Question: We're implementing an Erlang C calculation in our data center and I hit a roadblock:
overflow errors with SQL Server's 'float' data type.
How can I represent values in excess of 10^308 in SQL Server, in a manner where I can still perform arithmetic?
<URL>
<URL>
The Erlang C calculation answers the question, "Given a forecasted call volume and estimated handle time, how many agents should we schedule to ensure a sufficient fraction of our callers are answered within the specified time?"
For an example: Our service level is 75% of calls must be answered within 60 seconds. The chart below explores staffing for a variety of volumes and handle times that are relevant to our operation.
<URL>
You can see that when the required number of agents passes about 140, SQL Server can no longer handle the size of number required.
The issue here is the exponentiation and factorial terms in the middle of the formula.

For example, the calculation that leads to the first error has V=425 and AHT=600:
(425 calls/30m @ 10m/call -> 141 call hours/hour -> 141 erlangs) A=141
starting evaluation at n=142
1. For N=142, A^N is 3.02002e+305 and N! is 2.69536e+245. Finishing the calculation yields about a 6% service level, which is insufficient.
2. For N=143, A^N is 4.27836e+307 and N! is 3.85437e+247. Finishing the calculation yields about a 24% service level, which is still insufficient.
3. For N=144, A^N is 6.06101e+309 and SQL Server generates an error when I attempt to calculate it, since the float type can only handle numbers up to about 1e308.
# edit:
@chtz and @dmuir gave the hint I needed.
Rather than accumulate A^i and i! separately, I accumulate them together as suggested, and th enew version works flawlessly.
'''
SELECT
@acc_ai_if = @acc_ai_if * @intensity / cast(@agentcount as float)
-- @acc_if = @acc_if * @agentcount
--, @acc_ai = @acc_ai * @intensity -- this overflows for N>143
;
'''
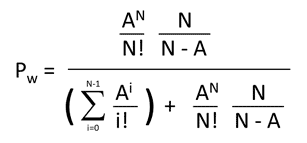
Answer: I'm sorry to say I know nothing about SQL server, but here is an algorithm that avoids large numbers, and a C program to demonstrate it.
The key, as noted by chtz in their comment, is to avoid computing large powers and large factorials.
Inroducing some arbitrary names, let
'''
a(N) = pow( A, N)/factorial(N)
b(N) = Sum{ 0<=i<N | a(i)}
'''
Then we can write the probability, for N>A, as
'''
P = N/(N-A) * a(N) / (b(N) + N/(N-A) * a(N))
'''
Note that we have
'''
b(N+1) = b(N) + a(N)
a(N+1) = (A/(N+1))*a(N)
'''
so we could proceed to write code based on those recursions. But both a and b get large as N increases, so I think it is better to introduce yet another function as
'''
beta( N) = a(N)/b(N)
'''
Then beta(1) = A, and beta(N) decreases (to zero) as N increases beyond A. In terms of beta we have
'''
P = N/(N-A) * beta(N) / (1 + N/(N-A) * beta(N))
'''
A little algebra gives this recursion for beta:
'''
beta(N) = (A/N) * beta(N-1)/(1+beta(N-1))
'''
and as noted above
'''
beta(1) = A
'''
Here is a C program based on these ideas:
'''
#include <stdio.h>
#include <stdlib.h>
// compute beta(toN) from A and previous value of beta
static double beta_step( int A, int toN, double beta)
{
double f = A/(double)toN;
return f*beta/(1.0+beta);
}
int main( void)
{
int A = 140;
int np = 20; // number of probabilities to compute
// compute values for beta at N=1..A
double beta = A;
for( int N=2; N<=A; ++N)
{ beta = beta_step( A, N, beta);
}
// compute probabilities at N=A+1..A+np
for( int i=1; i<=np; ++i)
{
int N = A+i;
beta = beta_step( A, N, beta);
double f = (double)N/(double)i; // == N/(N-A)
double prob = f*beta/(f*beta + 1.0);
printf( "%d %f
", N, prob);
}
return EXIT_SUCCESS;
}
'''
I compiled this (using a rather antique gcc (4.8.5)) with
'''
gcc -o erl -std=gnu99 -Wall erl.c
'''